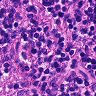
Metastatic tissue present: no